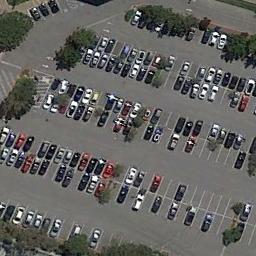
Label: parking_lot